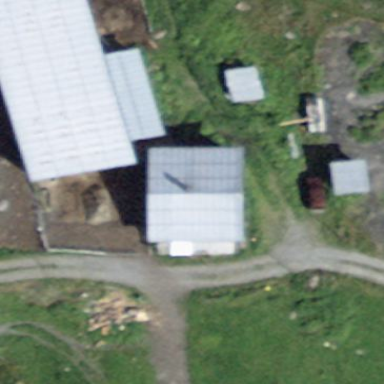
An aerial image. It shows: Farm building.